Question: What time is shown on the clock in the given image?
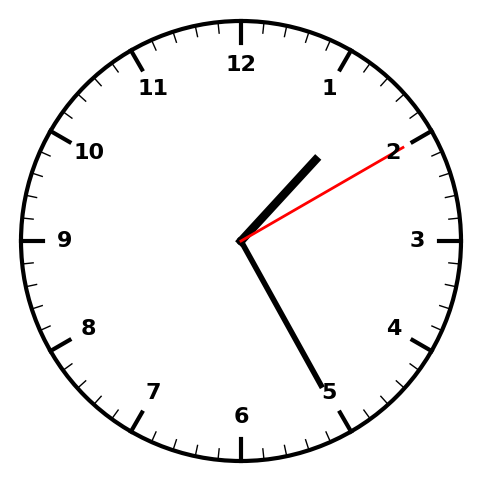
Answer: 01:25:10